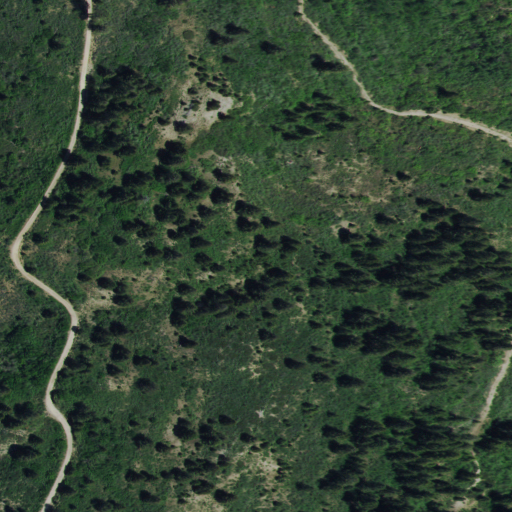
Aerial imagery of ridge(s) in Idaho named Boise Ridge containing evergreen forest and shrub